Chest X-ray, AP view. Patient: 65 years old, sex F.
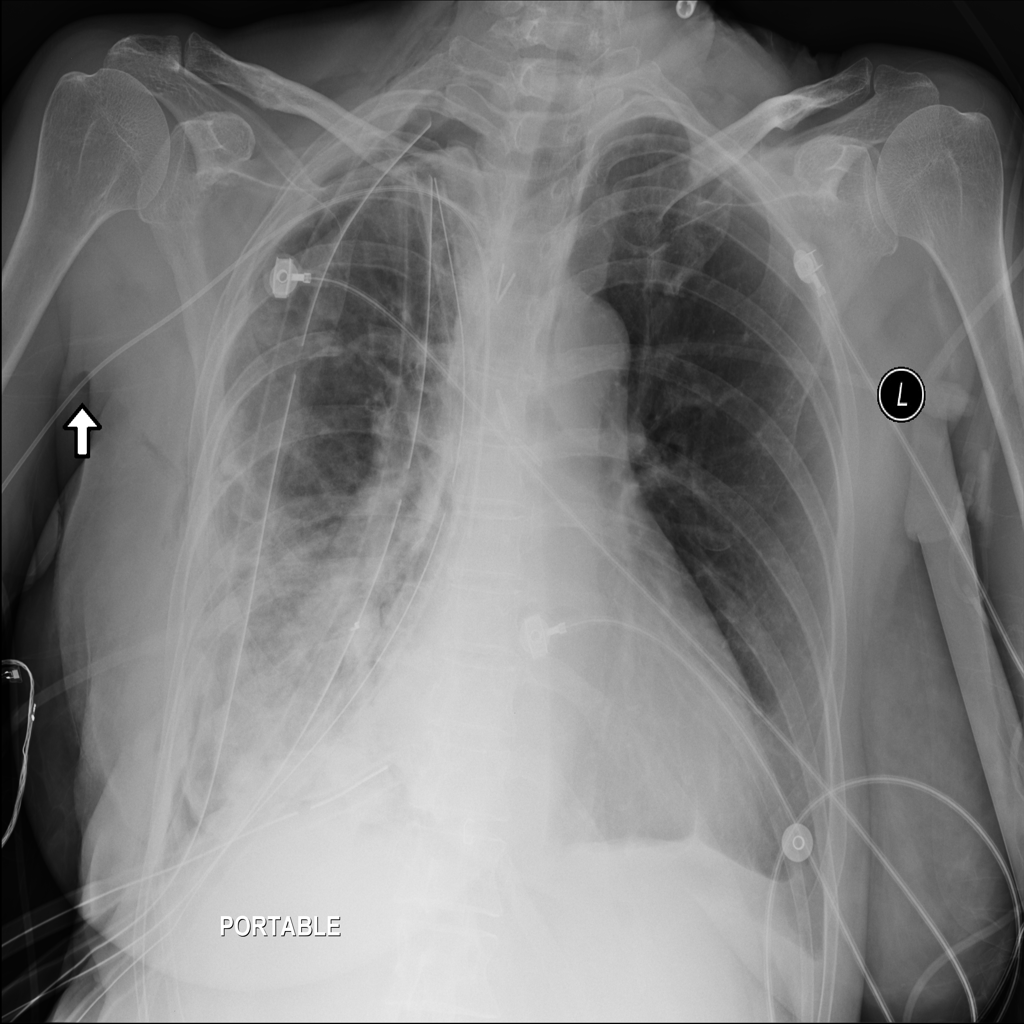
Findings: No Finding